Interaction volume radius: 5 \u00c5
Interaction volume height: 45 \u00c5
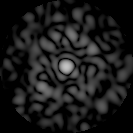
Disorder parameter: 0.8619